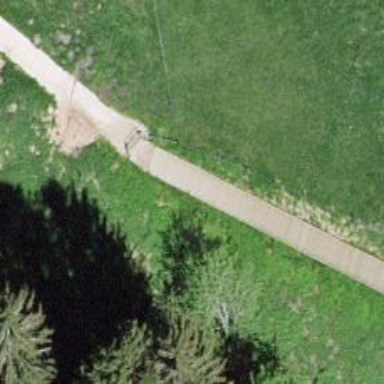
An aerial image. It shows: Ground path.